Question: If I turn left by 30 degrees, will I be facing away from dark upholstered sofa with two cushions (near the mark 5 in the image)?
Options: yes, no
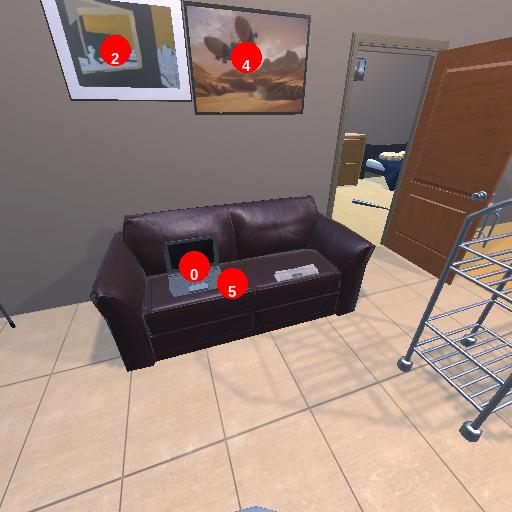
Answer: yes